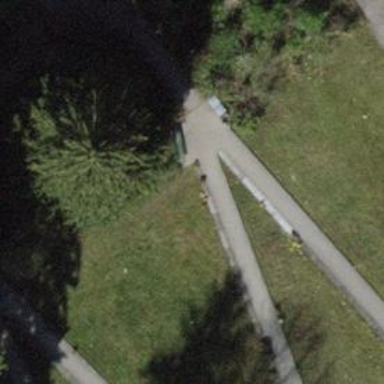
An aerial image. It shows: Bench for seating.